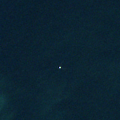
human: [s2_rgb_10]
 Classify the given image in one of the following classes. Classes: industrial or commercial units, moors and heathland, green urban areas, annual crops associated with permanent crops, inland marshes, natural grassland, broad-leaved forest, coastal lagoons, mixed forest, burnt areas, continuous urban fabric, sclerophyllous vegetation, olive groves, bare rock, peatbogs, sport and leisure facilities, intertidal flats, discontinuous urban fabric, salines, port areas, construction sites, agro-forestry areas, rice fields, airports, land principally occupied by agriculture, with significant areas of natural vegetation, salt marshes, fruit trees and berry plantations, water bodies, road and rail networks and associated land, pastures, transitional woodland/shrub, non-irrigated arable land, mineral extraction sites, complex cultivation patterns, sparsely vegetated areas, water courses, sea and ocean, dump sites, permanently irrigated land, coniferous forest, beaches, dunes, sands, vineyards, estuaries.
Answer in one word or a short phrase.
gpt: sea and ocean